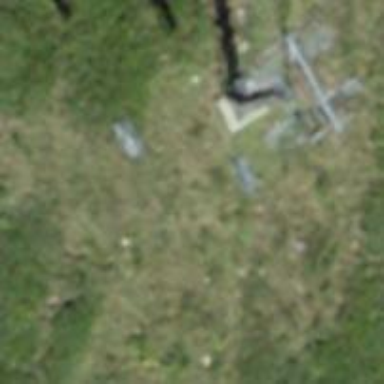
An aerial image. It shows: Pylon used for aerialway.